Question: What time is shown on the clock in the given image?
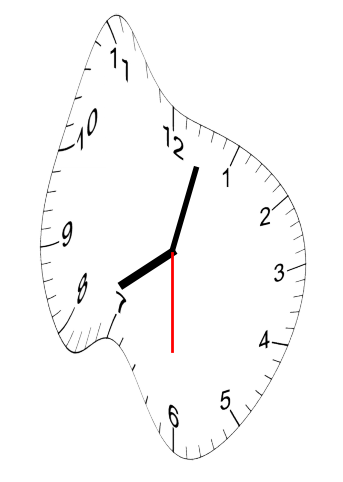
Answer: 08:02:30